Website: bh-photo
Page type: customer-info-address
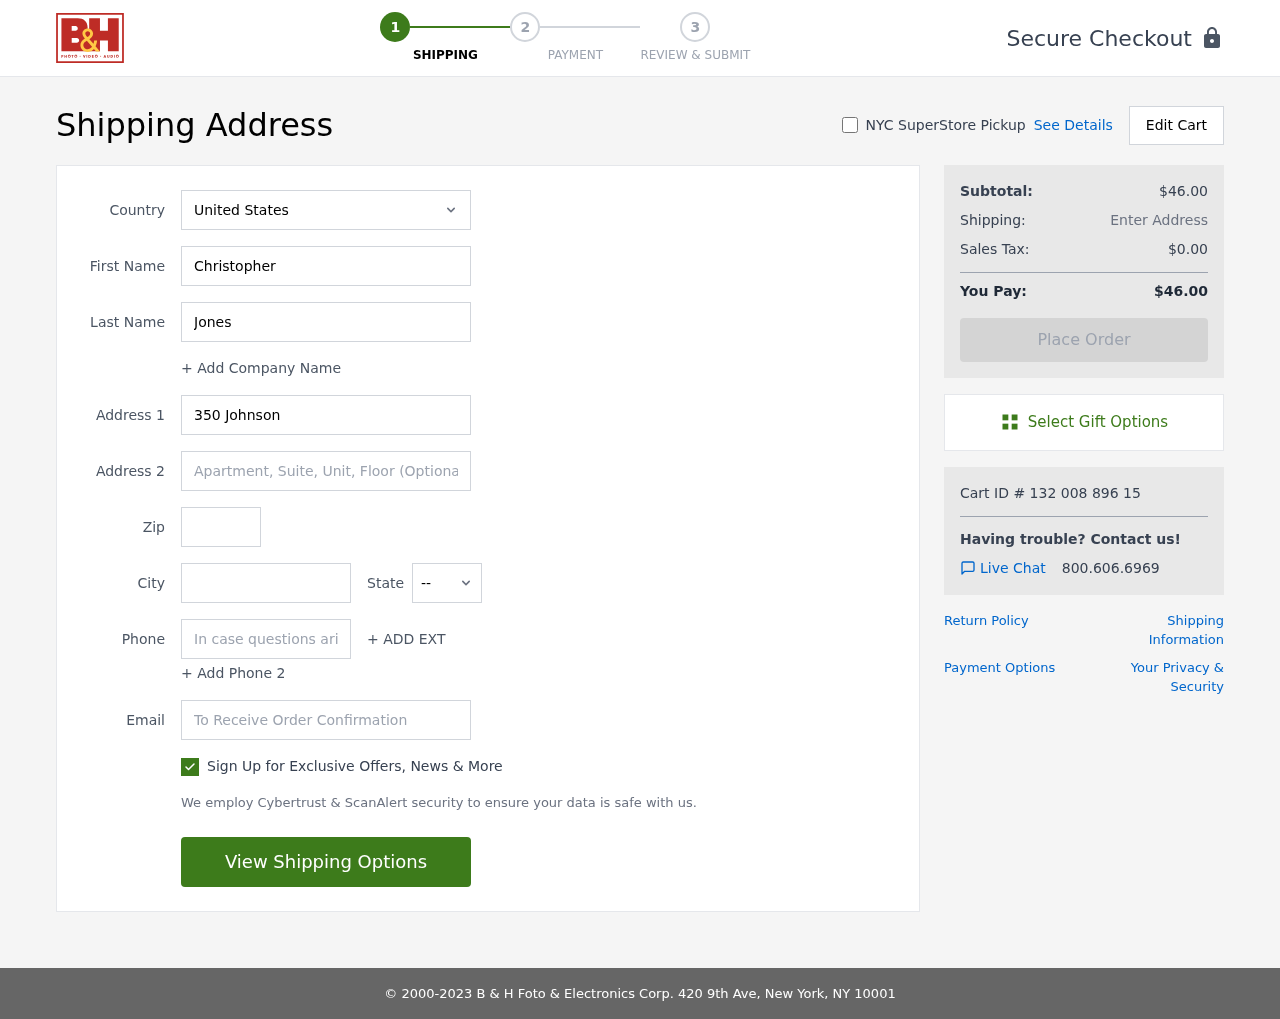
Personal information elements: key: PII_CITY
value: Austinmouth
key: PII_COUNTRY
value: United States
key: PII_EMAIL
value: christopher.jones@yahoo.com
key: PII_FIRSTNAME
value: Christopher
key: PII_LASTNAME
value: Jones
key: PII_PHONE
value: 8519766725
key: PII_POSTCODE
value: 29595
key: PII_STATE_ABBR
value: OH
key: PII_STREET
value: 350 Johnson Courts
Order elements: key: ORDER_SUBTOTAL
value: $46.00
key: ORDER_TAX
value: $0.00
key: ORDER_TOTAL
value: $46.00
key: ORDER_ID
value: Cart ID # 132 008 896 15